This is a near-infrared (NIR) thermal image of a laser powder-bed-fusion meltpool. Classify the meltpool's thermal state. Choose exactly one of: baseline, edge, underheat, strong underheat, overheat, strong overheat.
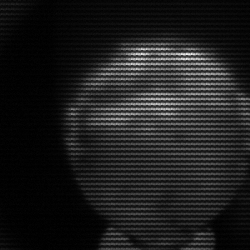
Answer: edge